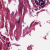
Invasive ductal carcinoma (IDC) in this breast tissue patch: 0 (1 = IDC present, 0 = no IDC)